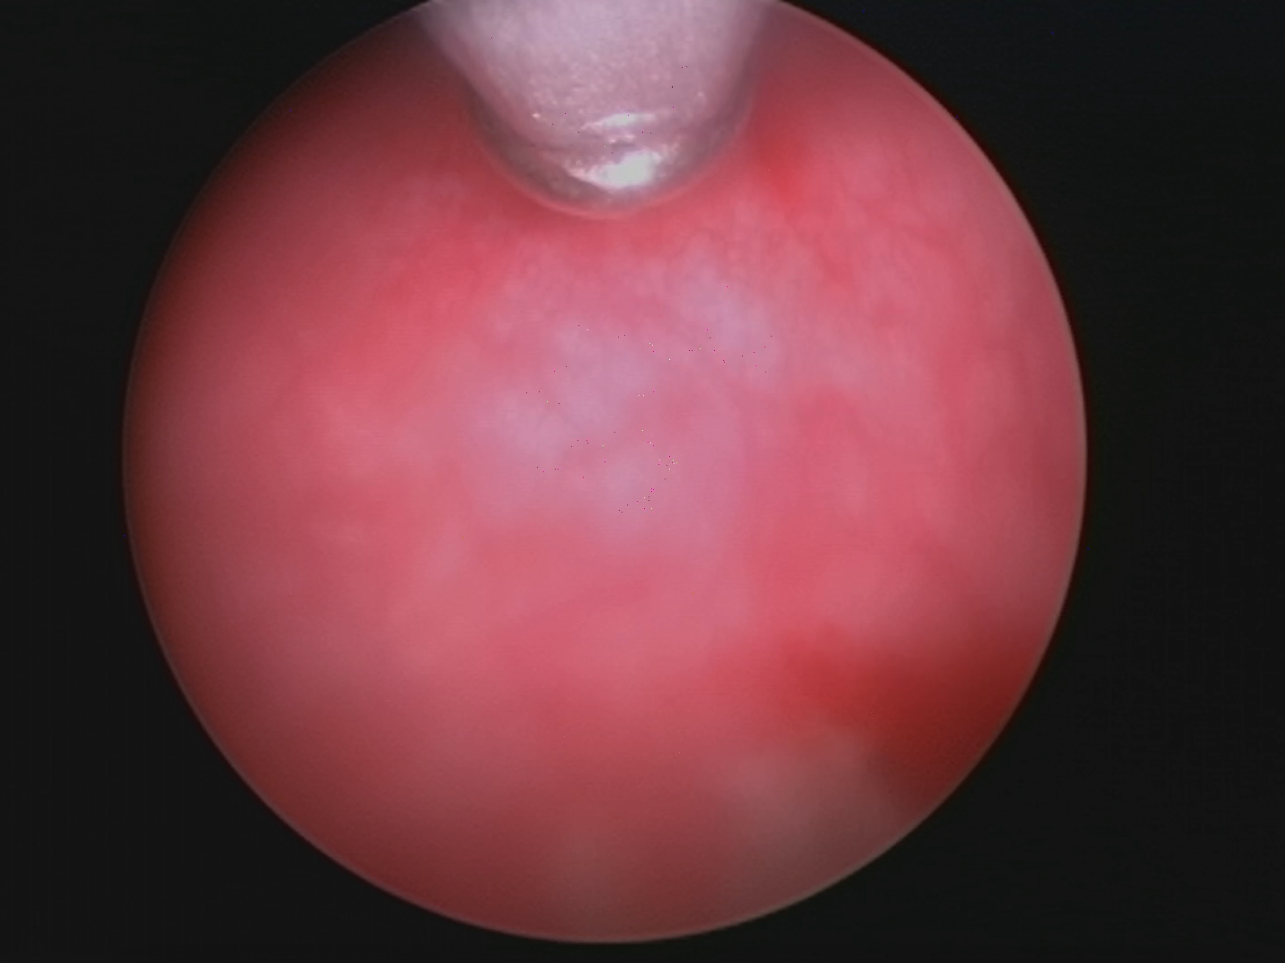
Modality: WLC
Class: Foreign bodies
Subclass: BiopsyForcep
Lesion: L0
Bladder cancer association: No